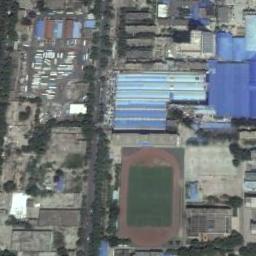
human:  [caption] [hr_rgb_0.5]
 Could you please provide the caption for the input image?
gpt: There are many buildings next to the ground track field .

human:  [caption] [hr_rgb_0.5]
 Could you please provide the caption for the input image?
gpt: A track and field is built in the middle of a residential area, Surrounded by a lot of vegetation .

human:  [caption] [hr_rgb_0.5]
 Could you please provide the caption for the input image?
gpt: The ground track field is on a block and a road goes through the block .

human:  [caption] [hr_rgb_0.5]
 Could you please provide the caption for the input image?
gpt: The green space of track and field is not rectangular .

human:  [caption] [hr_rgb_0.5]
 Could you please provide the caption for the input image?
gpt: There are some blue buildings beside the ground track field with a red track .